Question: I am building a simple Integration Services project that reads a "pending" directory of CSV files, loads each one into a staging table, and moves the file to a "completed" or "failed" directory depending on whether it was loaded successfully or not. The locations of the "completed" and "failed" directories are set in the project parameters.
The problem is, the "move to failed directory" task never executes, even though all the tasks leading up to it execute successfully. The frustrating thing is that no error message is produced. I have tried setting a breakpoint on the task's event handlers but the breakpoints are never hit. It is like the task is not there at all (I have checked that the 'Disabled' property was not inadvertently set on the task but it's not).
It is strange because the "move to completed" task works fine and both tasks are identical save for the directory they write to. Both directories exist and have the same access permissions, though I imagine there would be some kind of error if it were a permissions problem.

In the diagram above, it is the 'MoveToFailed' task on the right-hand side that is not working. It can be reached in a number of ways-- a duplicate file or unknown file, or a file containing invalid records. The task does not execute regardless of how it is called.
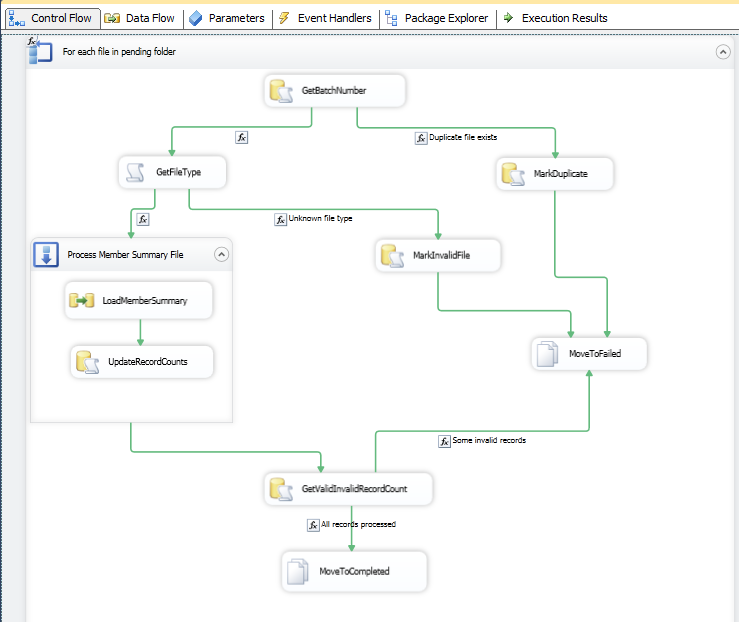
Answer: You need to change the precedence constraints in to MoveToFailed so they are in the 'Logical OR' mode.
Pick one of the constraints in to that component and right-click, choose 'Edit' There is a radio button at the bottom marked 'Logical OR. One constraint must evaluate to True'.